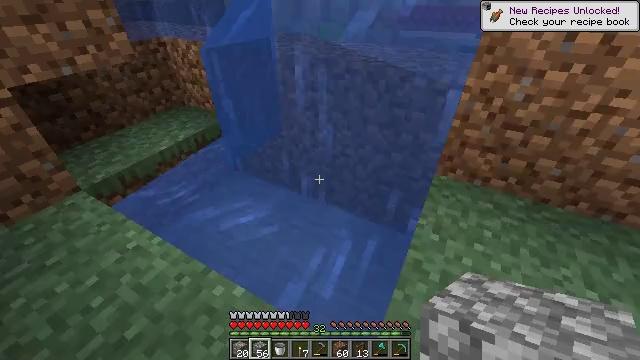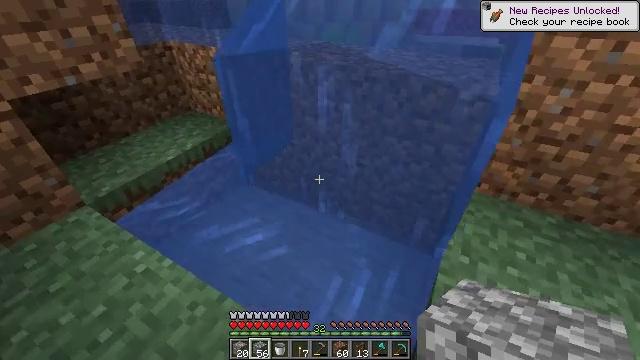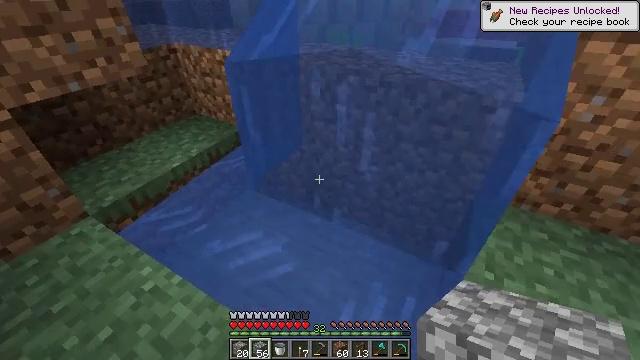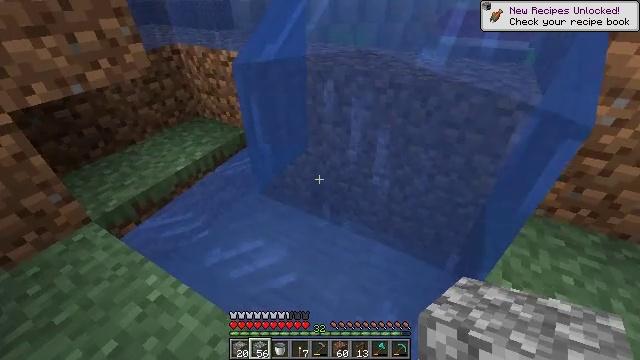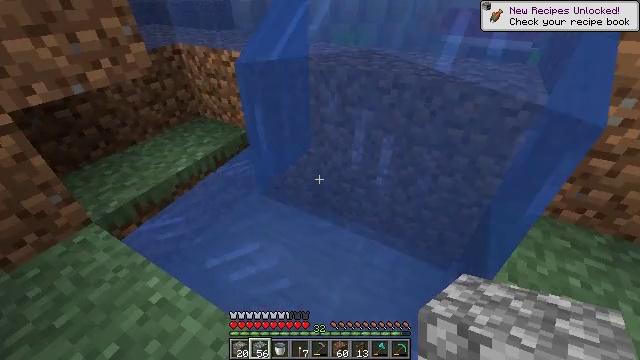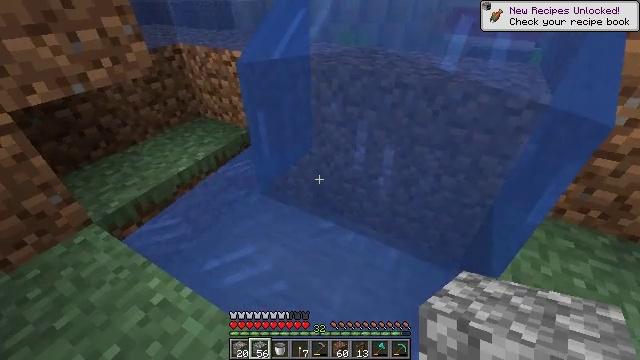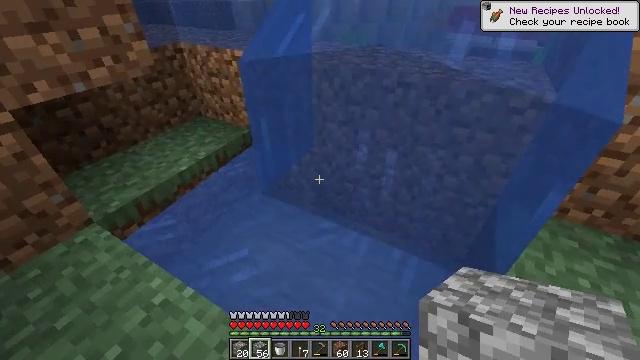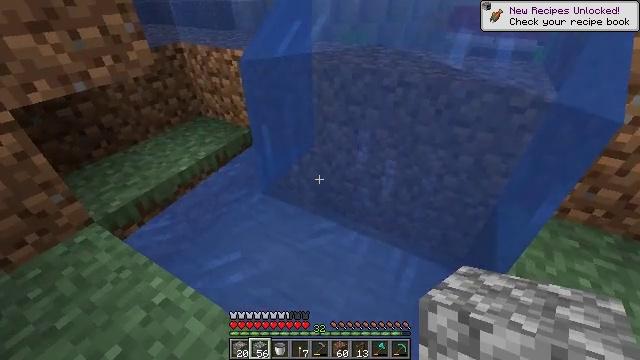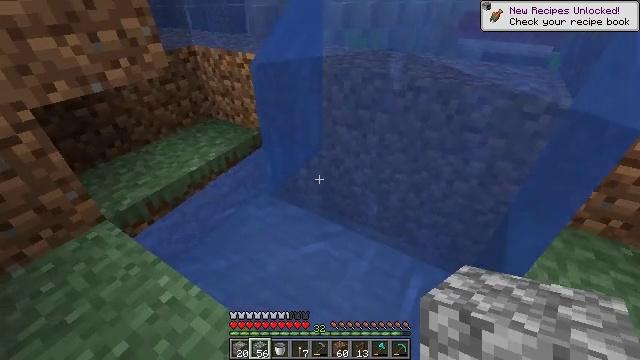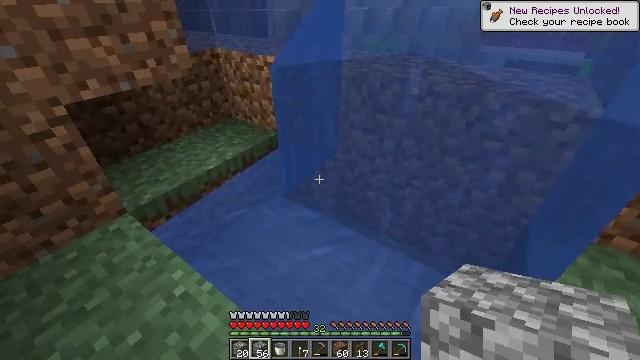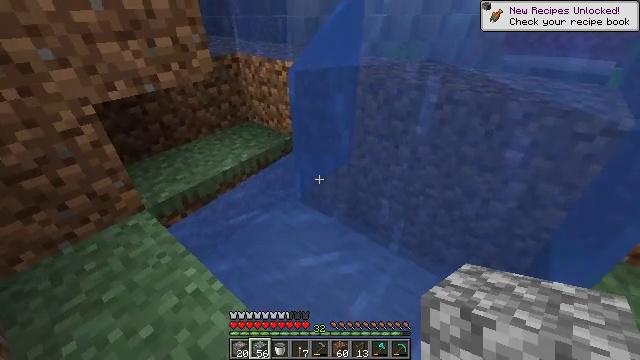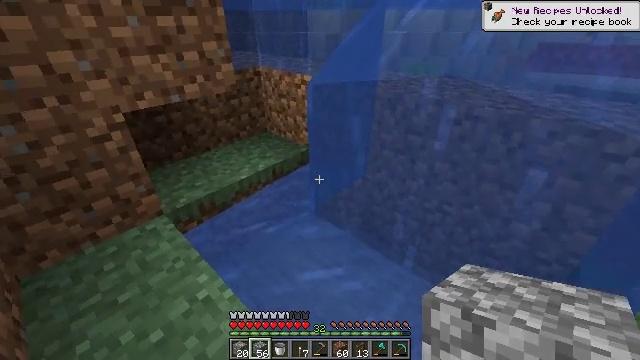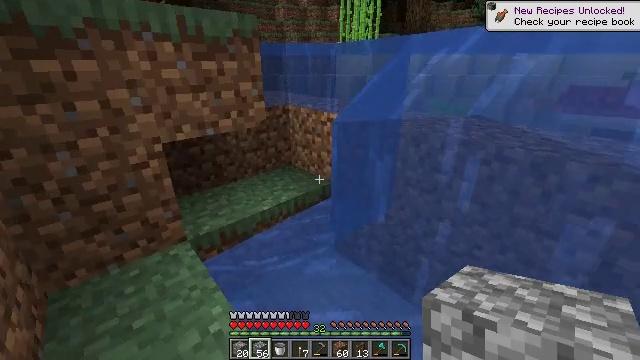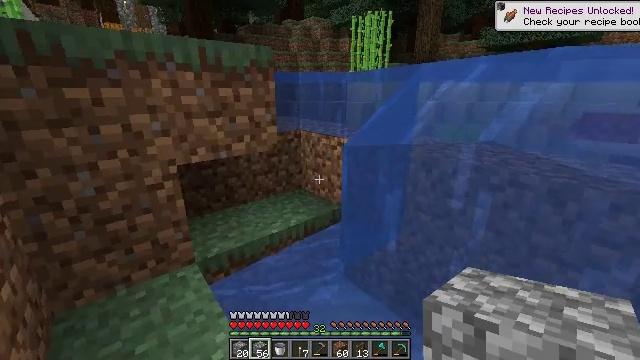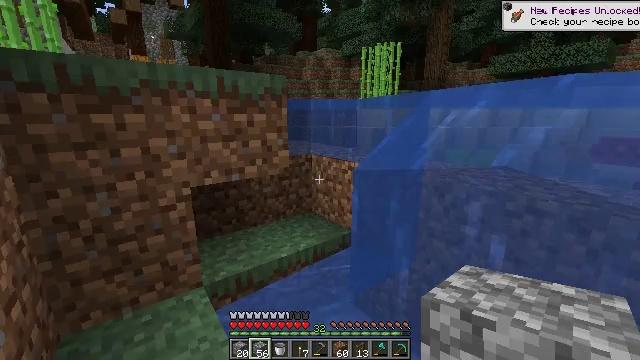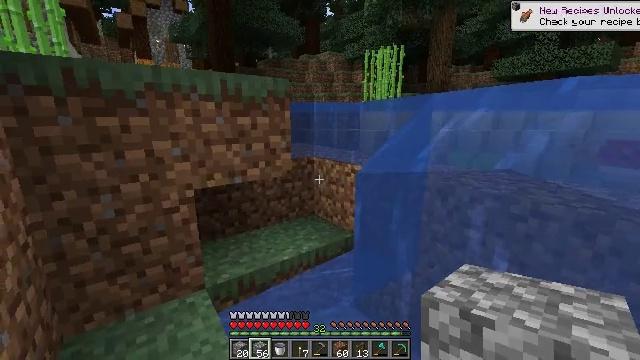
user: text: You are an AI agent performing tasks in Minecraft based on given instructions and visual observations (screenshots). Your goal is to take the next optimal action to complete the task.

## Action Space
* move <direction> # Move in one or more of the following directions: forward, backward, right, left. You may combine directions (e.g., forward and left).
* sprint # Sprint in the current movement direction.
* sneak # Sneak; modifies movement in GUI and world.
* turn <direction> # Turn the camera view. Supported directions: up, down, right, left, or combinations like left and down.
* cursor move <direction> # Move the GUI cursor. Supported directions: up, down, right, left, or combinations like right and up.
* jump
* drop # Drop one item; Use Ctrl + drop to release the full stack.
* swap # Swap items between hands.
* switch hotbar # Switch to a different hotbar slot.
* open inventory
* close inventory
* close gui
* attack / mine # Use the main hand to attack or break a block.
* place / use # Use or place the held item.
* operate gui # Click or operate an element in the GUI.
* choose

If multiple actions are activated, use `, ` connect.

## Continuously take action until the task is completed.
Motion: motion action
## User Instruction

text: Attack the composter to add it to your inventory.
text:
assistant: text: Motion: move forward and move left
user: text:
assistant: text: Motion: no_op
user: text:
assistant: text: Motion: no_op
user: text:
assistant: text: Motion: no_op
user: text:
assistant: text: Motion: no_op
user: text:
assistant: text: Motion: no_op
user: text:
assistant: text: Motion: no_op
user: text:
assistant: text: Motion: turn left
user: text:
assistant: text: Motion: turn left
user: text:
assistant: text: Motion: turn left and up
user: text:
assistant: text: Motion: turn left and up
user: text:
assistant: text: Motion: turn left and up
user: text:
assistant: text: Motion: turn left and up
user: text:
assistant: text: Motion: turn left and up
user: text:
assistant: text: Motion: no_op
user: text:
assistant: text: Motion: move forward
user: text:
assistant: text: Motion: move forward
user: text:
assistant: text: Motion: move forward
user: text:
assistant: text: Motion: move forward
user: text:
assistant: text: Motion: move forward
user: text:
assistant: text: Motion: move forward
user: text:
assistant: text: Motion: move forward
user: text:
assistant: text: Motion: move forward, jump
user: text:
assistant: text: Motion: move forward, jump
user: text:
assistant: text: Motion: move forward, jump
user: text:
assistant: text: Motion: move forward, jump
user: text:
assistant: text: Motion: move forward, turn right, jump
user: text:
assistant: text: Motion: move forward, jump
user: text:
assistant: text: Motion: move forward, jump
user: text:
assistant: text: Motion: move forward, jump